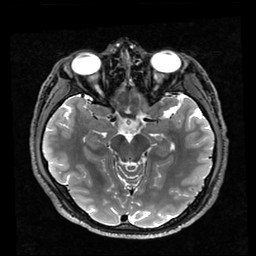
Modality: T2w
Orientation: sagittal